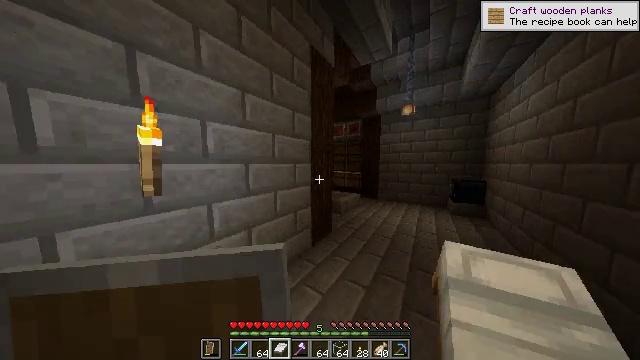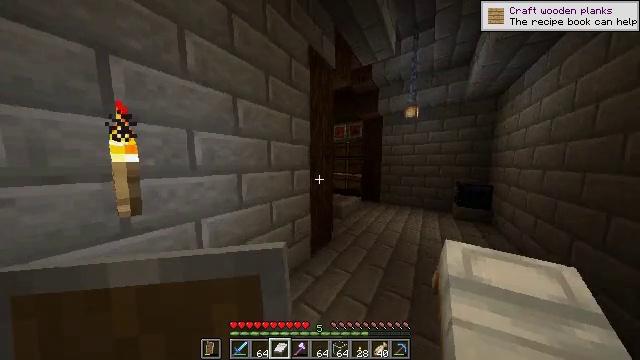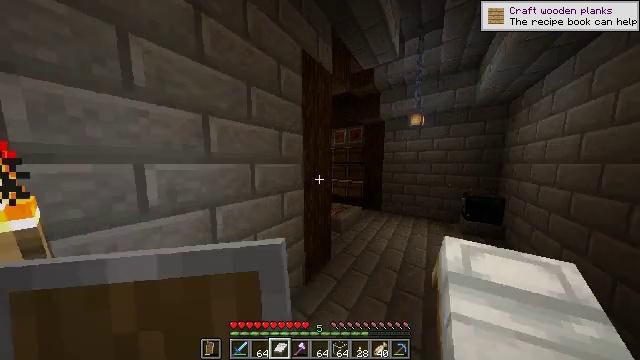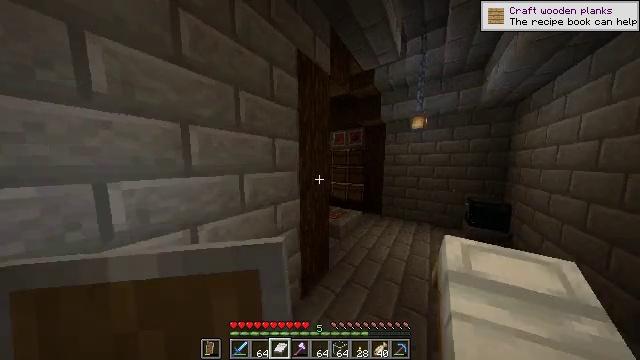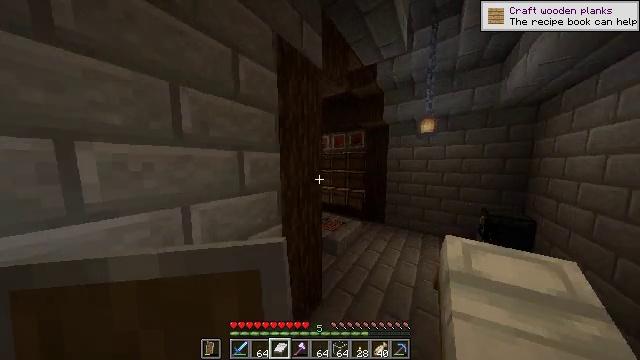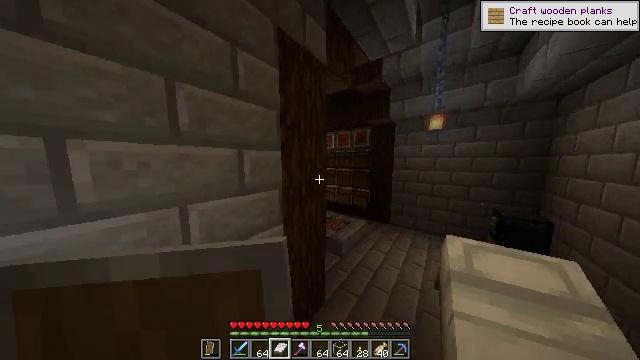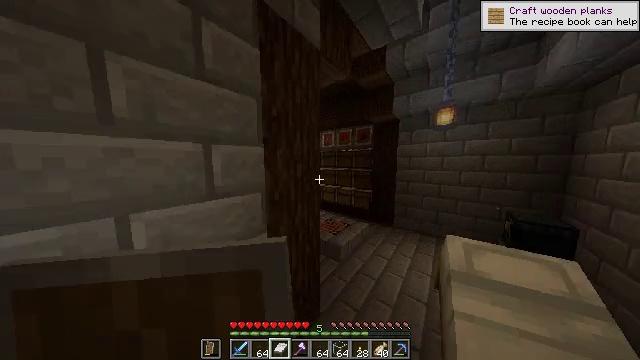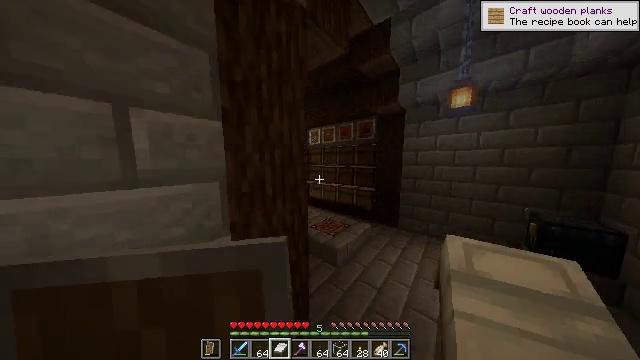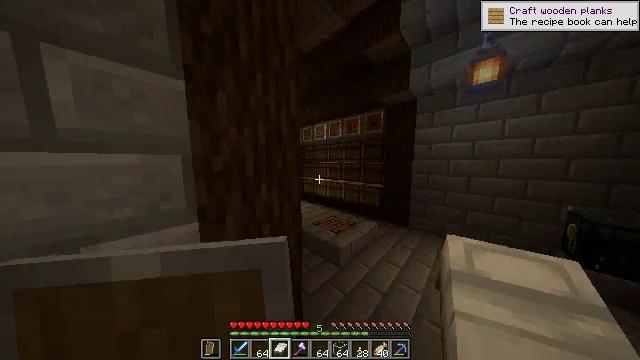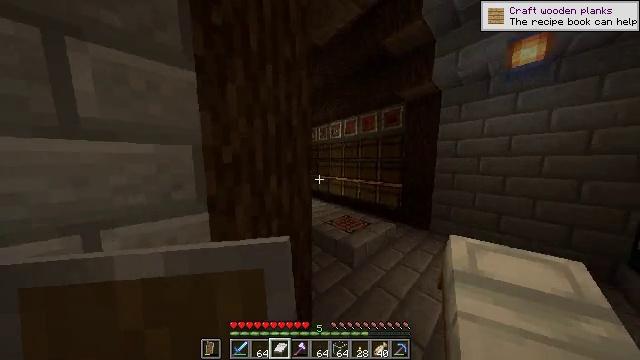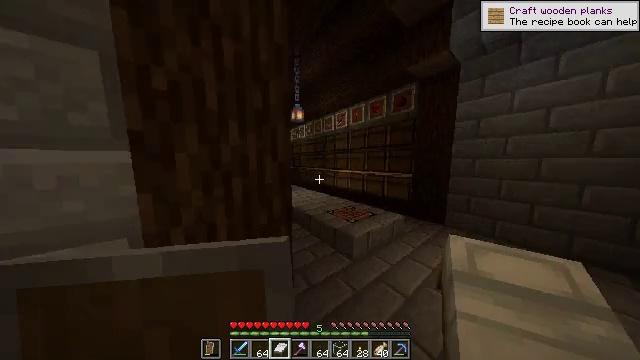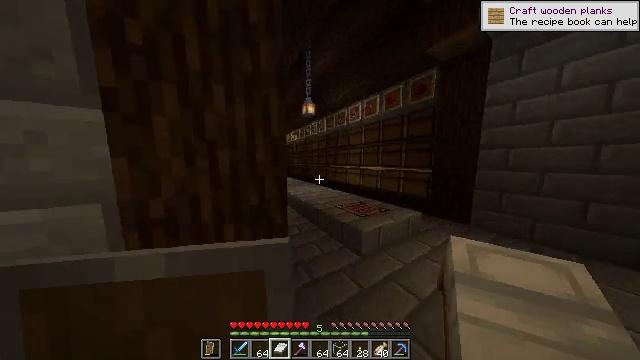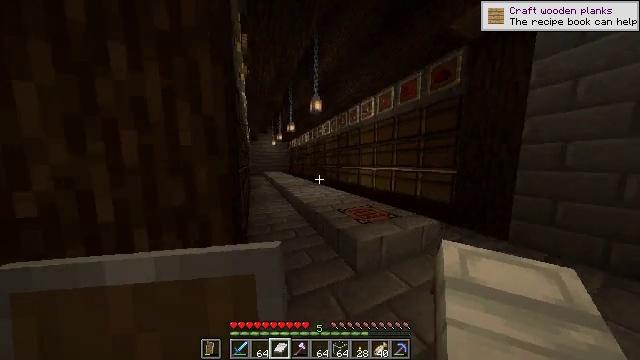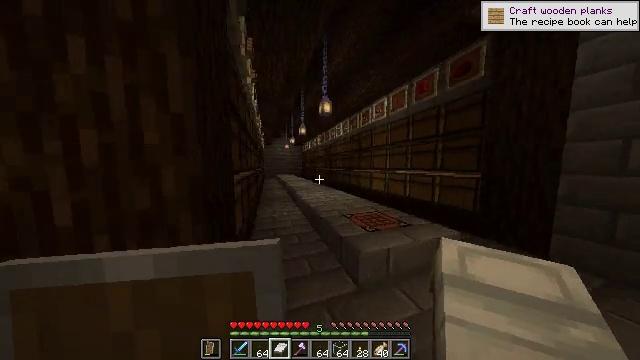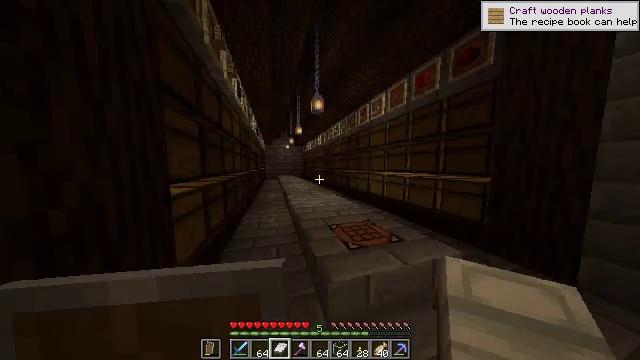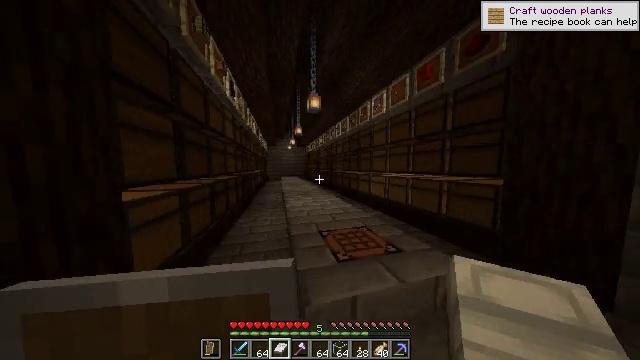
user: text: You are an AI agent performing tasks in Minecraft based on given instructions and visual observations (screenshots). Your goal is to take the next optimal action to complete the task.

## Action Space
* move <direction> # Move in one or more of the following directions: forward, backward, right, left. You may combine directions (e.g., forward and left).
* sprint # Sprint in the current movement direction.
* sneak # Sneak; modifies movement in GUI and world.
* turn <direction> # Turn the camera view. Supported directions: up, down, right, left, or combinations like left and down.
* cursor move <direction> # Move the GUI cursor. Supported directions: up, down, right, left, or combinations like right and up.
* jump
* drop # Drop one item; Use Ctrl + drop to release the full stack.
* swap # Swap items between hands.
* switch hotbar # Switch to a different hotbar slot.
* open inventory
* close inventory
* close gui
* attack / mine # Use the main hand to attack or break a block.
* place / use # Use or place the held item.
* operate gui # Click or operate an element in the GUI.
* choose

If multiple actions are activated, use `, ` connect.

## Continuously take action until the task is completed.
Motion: motion action
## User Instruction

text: Create iron bars from iron ingots in the crafting table.
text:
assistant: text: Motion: move forward and move right, jump
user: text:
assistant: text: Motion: move forward and move right, jump
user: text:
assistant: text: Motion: move forward and move right, jump
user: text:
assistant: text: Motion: move forward and move right, jump
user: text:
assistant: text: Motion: move forward and move right, turn left, jump
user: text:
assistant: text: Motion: move forward and move right, turn left, jump
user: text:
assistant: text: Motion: move forward and move right, turn left
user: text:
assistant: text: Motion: move forward and move right, turn left
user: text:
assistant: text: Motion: move forward and move right, turn left
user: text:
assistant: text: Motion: move forward and move right, turn left
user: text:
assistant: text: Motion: move forward and move right, turn left
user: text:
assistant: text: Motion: move forward and move right, turn left
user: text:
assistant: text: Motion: move forward and move right, turn left and up
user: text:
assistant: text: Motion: move forward and move right, turn left
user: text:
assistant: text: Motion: move forward and move right, turn left
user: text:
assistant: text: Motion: move forward, turn left and up
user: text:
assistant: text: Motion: move forward, turn left
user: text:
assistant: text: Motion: move forward, turn left and up
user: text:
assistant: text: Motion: move forward, turn left and up
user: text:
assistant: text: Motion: move forward
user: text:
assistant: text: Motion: move forward, turn down
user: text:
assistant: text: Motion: move forward
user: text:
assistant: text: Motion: move forward
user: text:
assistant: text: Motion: move forward
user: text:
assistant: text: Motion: move forward
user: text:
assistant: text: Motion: move forward
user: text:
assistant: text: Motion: move forward
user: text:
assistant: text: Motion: move forward
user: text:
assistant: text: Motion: move forward
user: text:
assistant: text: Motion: move forward